Question: I used this code to create a corner on edges in the Progressbar but it does not work same for the right side
'''
<item android:id="@android:id/progress">
<clip>
<shape>
<corners android:radius="35dip" />
<gradient android:startColor="#990000" android:endColor="#E6E8FA" />
</shape>
</clip>
</item>
'''
 is what it looks like
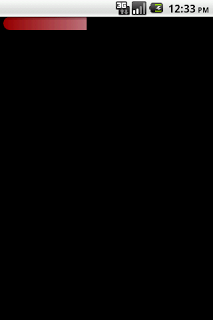
Answer: The problem is the clip is clipping based on the ProgressBar's whole container size, so it is rounded over the invisible corners at the left. When it reaches 100%, it should look correct. I do not think you can accomplish the look you want with just a clip drawable.